Question: I cannot seem to find a resolution for this problem and am hoping someone here can direct me or assist me. I will try and explain from a dummy test program I did that fails in the same manner as my application.
I have frame that has all anchors checked (Left, Top, Right, Bottom). There is a TPageControl on the frame that is aligned client. I have a tabsheet defined in the page control that contains a single panel. I made the panel large enough to cover most of the tabsheet with the exception of a nice margin around the edges. For the sake of easily seeing the problem I changed the color of the panel to yellow. I centered the panel and checked all anchors of the panel as well.
Next I created a form and set the color to green. I dropped the frame on the form and with the color differences it's easy to see the green background of the form, the tab sheet (which in my case was basically white) and the yellow panel on the tab sheet. Everything looks as expected.
Now I run the test app and at runtime everything looks good except the yellow panel on the tabsheet is too wide for the tab sheet and the caption of the panel is not centered as expected (I'm sure it's centered but the panel is just too wide for the tabsheet). Now if you resize the form it all moves as expected (the panel keeps it's position on the tab sheet and the tab sheet on the form) but you just can't see the full contents of the panel because the right side is cut off (not in the example because we didn't put anything on it but definitely in our applications).
We have recently converted our applications from Delphi 7 into Delphi XE2 and we have but a handful of frames. All work ok (the same as D7) with the exception of those that contain a tab sheet.
Is there a bug in XE2 or are we doing something wrong?
What we want to have happen is that when we drop the frame on a form and get it sized appropriately, we want the frame to expand in width and height. The same is true for contents of the tab sheet(s) contained on the frame. But it just doesn't work anymore.
Is this a known problem or is there a work around for it?

Not sure if this will help or not but this is the DFM of the frame if it makes more sense:
'''
object Frame3: TFrame3
Left = 0
Top = 0
Width = 200
Height = 100
Anchors = [akLeft, akTop, akRight, akBottom]
TabOrder = 0
object pgc1: TPageControl
Left = 0
Top = 0
Width = 200
Height = 100
ActivePage = ts1
Align = alClient
TabOrder = 0
object ts1: TTabSheet
Caption = 'TPageControl'
DesignSize = (
192
72)
object pnl1: TPanel
Left = 3
Top = 10
Width = 180
Height = 51
Anchors = [akLeft, akTop, akRight, akBottom]
Caption = 'pnl1'
Color = clYellow
ParentBackground = False
TabOrder = 0
end
end
end
'''
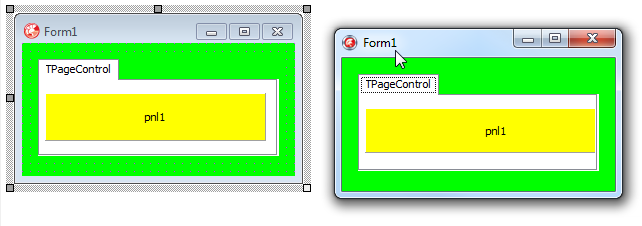
Answer: I was able to resolve my issue by changing the technique I used to align the panel. Instead of centering the panel in the tab sheet with nice margins on all sides and setting the left, top, right and bottom anchors of the panel, I instead set the panel to align alClient, set the AlignWithMargins property to true and set the appropriate margins for left, top, right and bottom to achieve the desired effect. Much thanks to @Sertac for pointing me in the right direction.